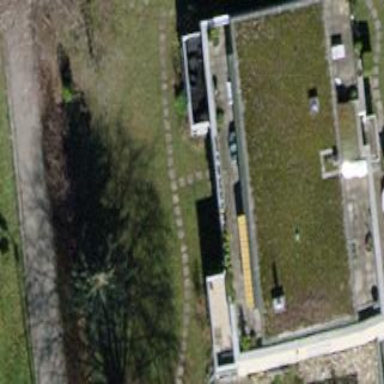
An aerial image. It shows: Apartments building with flat roof.